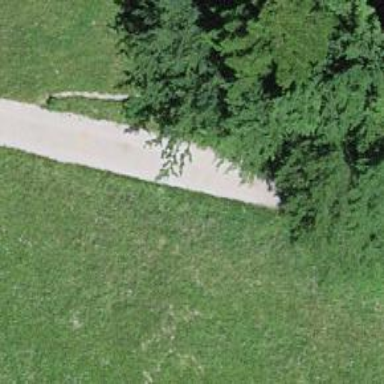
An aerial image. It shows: Bench.